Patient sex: F
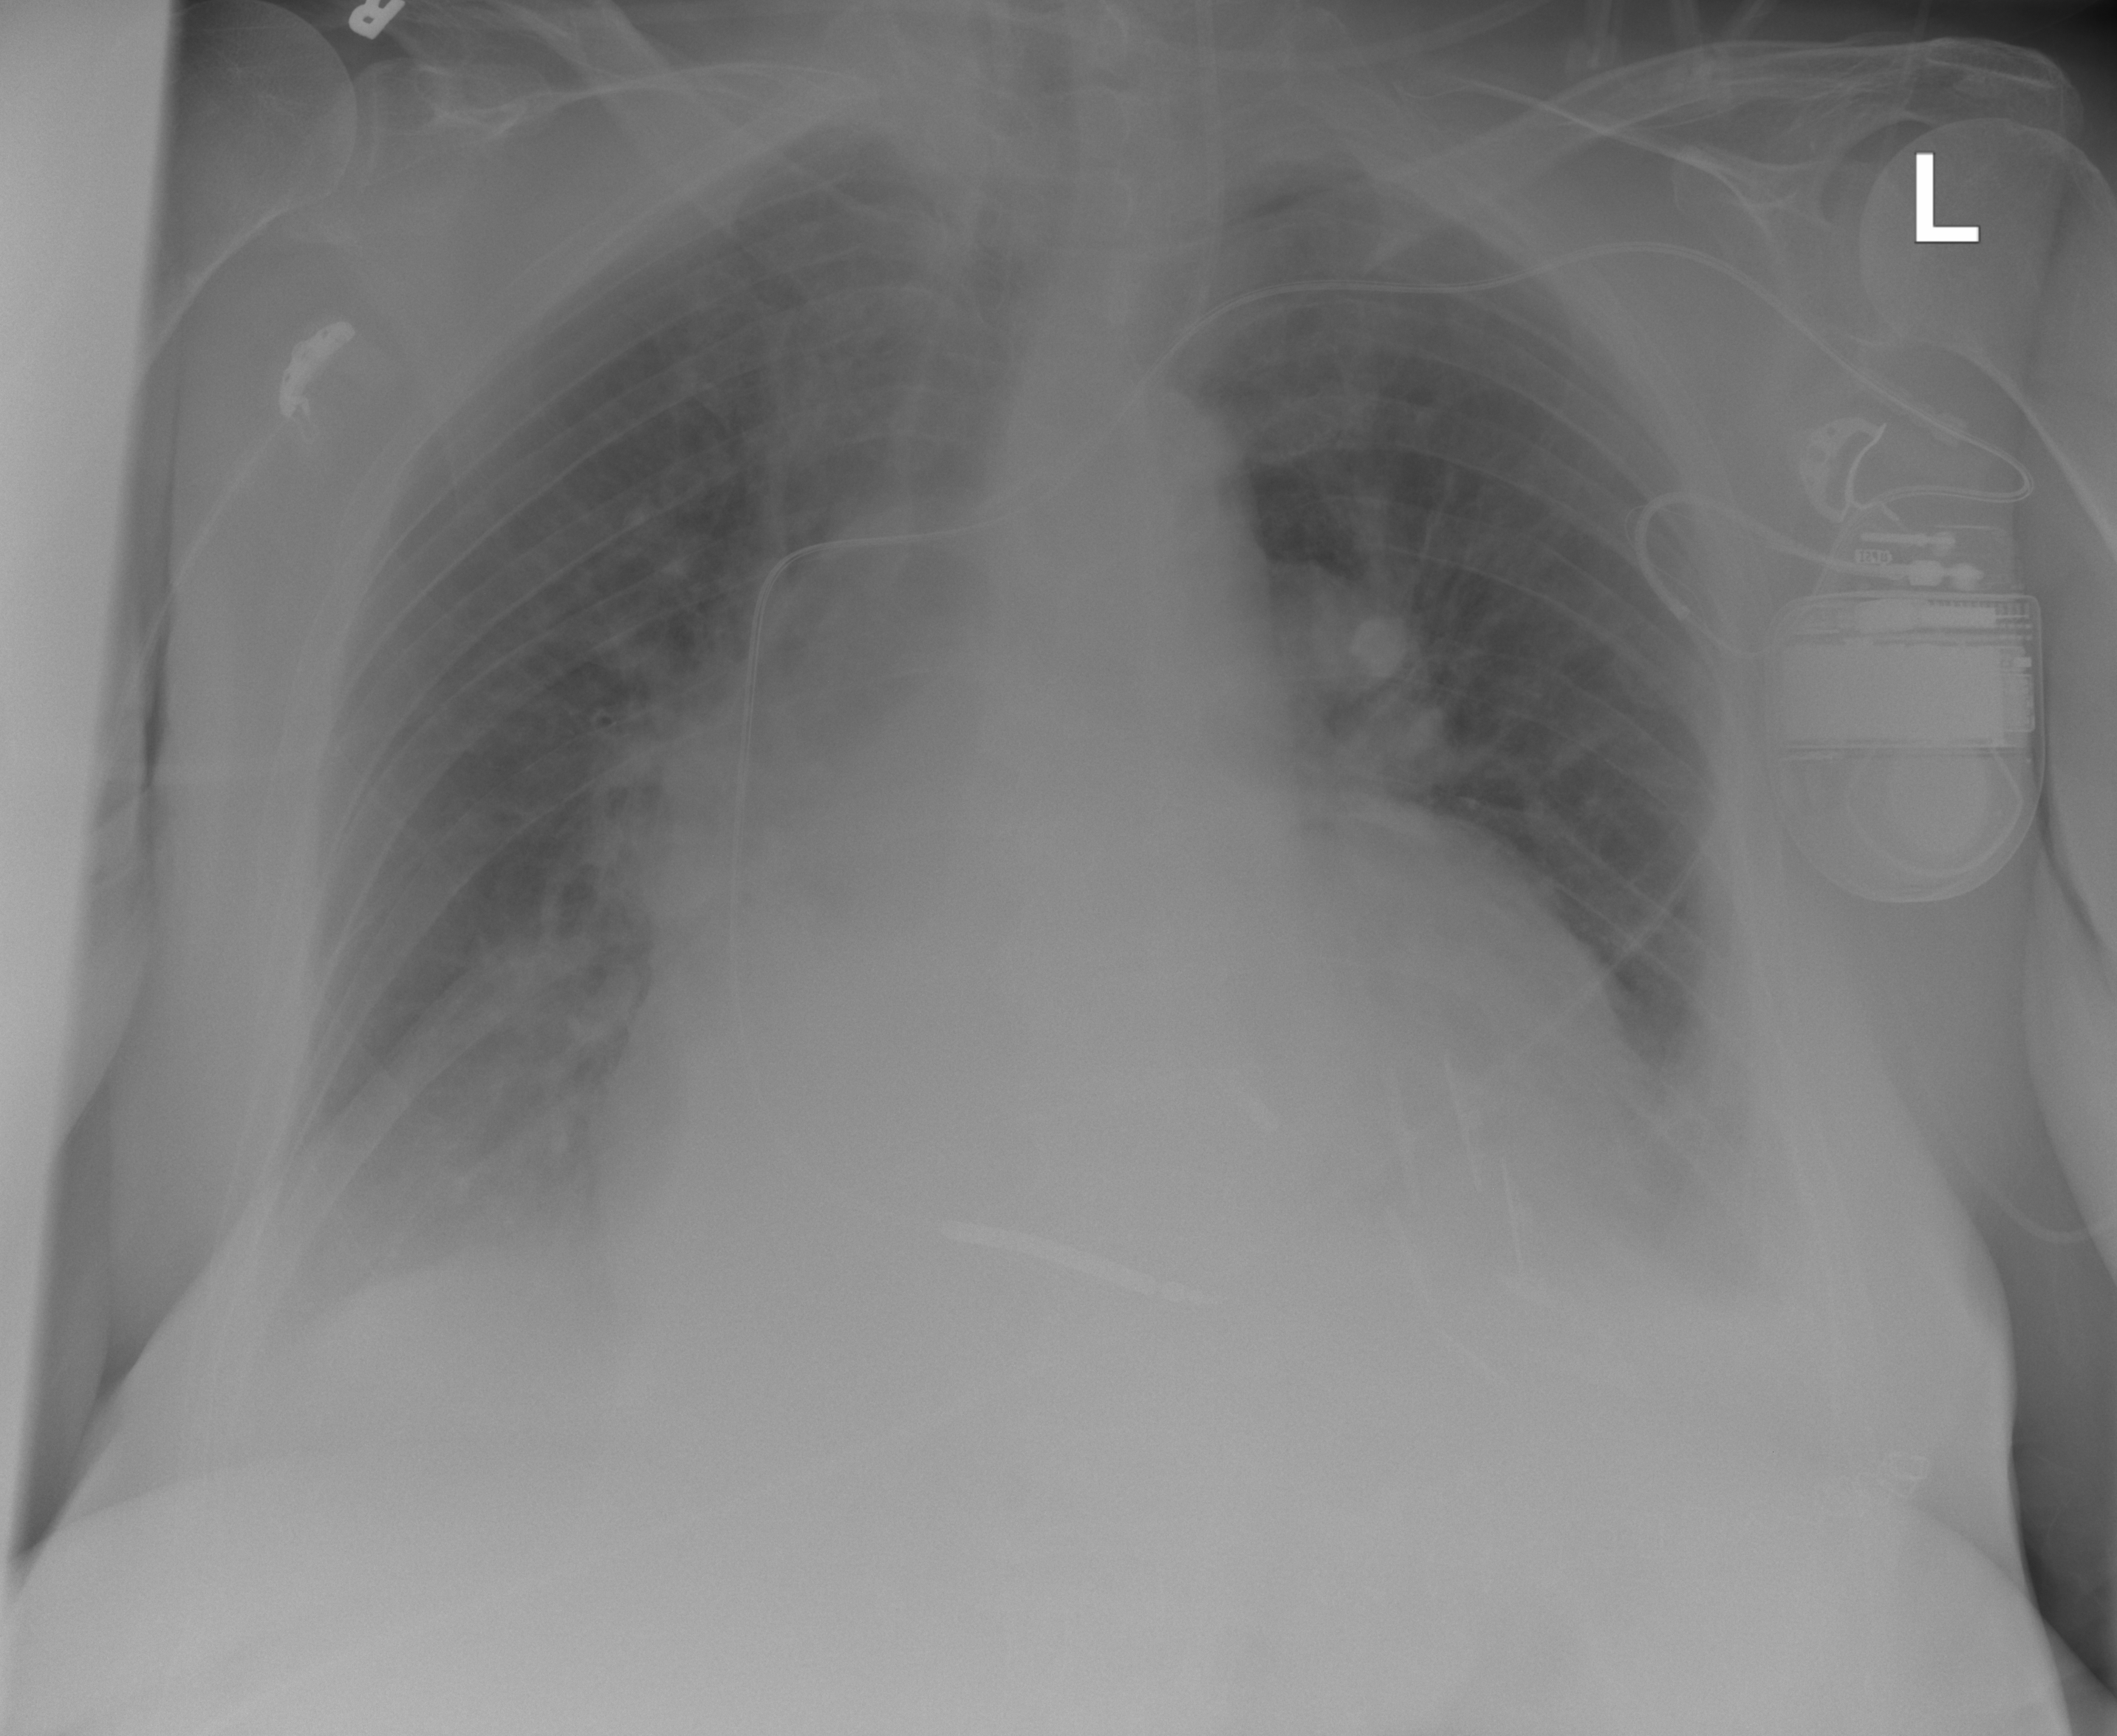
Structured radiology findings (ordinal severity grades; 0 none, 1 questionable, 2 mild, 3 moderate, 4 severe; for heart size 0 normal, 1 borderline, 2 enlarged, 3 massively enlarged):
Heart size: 3
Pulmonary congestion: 2
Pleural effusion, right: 2
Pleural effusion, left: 2
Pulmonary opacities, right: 0
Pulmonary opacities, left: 0
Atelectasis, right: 2
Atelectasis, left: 2